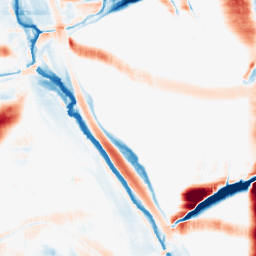
Category: morphological
Decomposition family: morphological_rect
Decomposition parameters: operation: average
width: 50
height: 20
Upsampling method: cubic_mitchell
Upsampling parameters: scale: 2
Upsampling scale: 2